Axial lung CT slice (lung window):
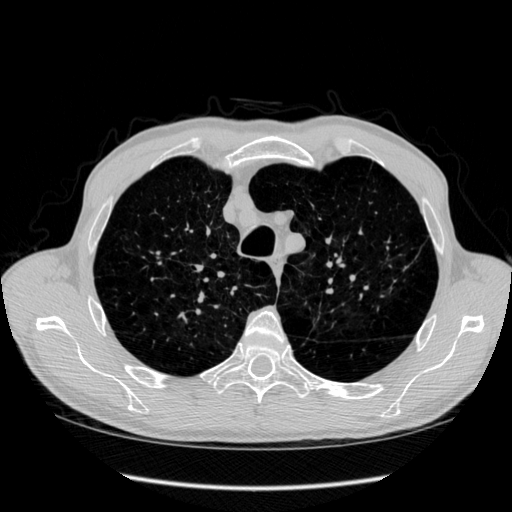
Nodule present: no